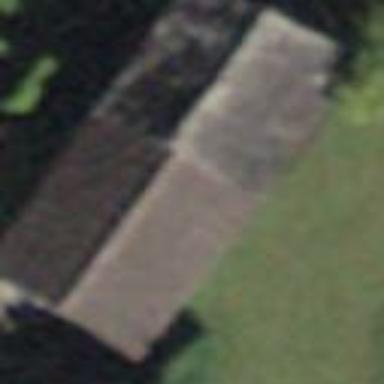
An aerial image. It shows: Detached building.